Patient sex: M
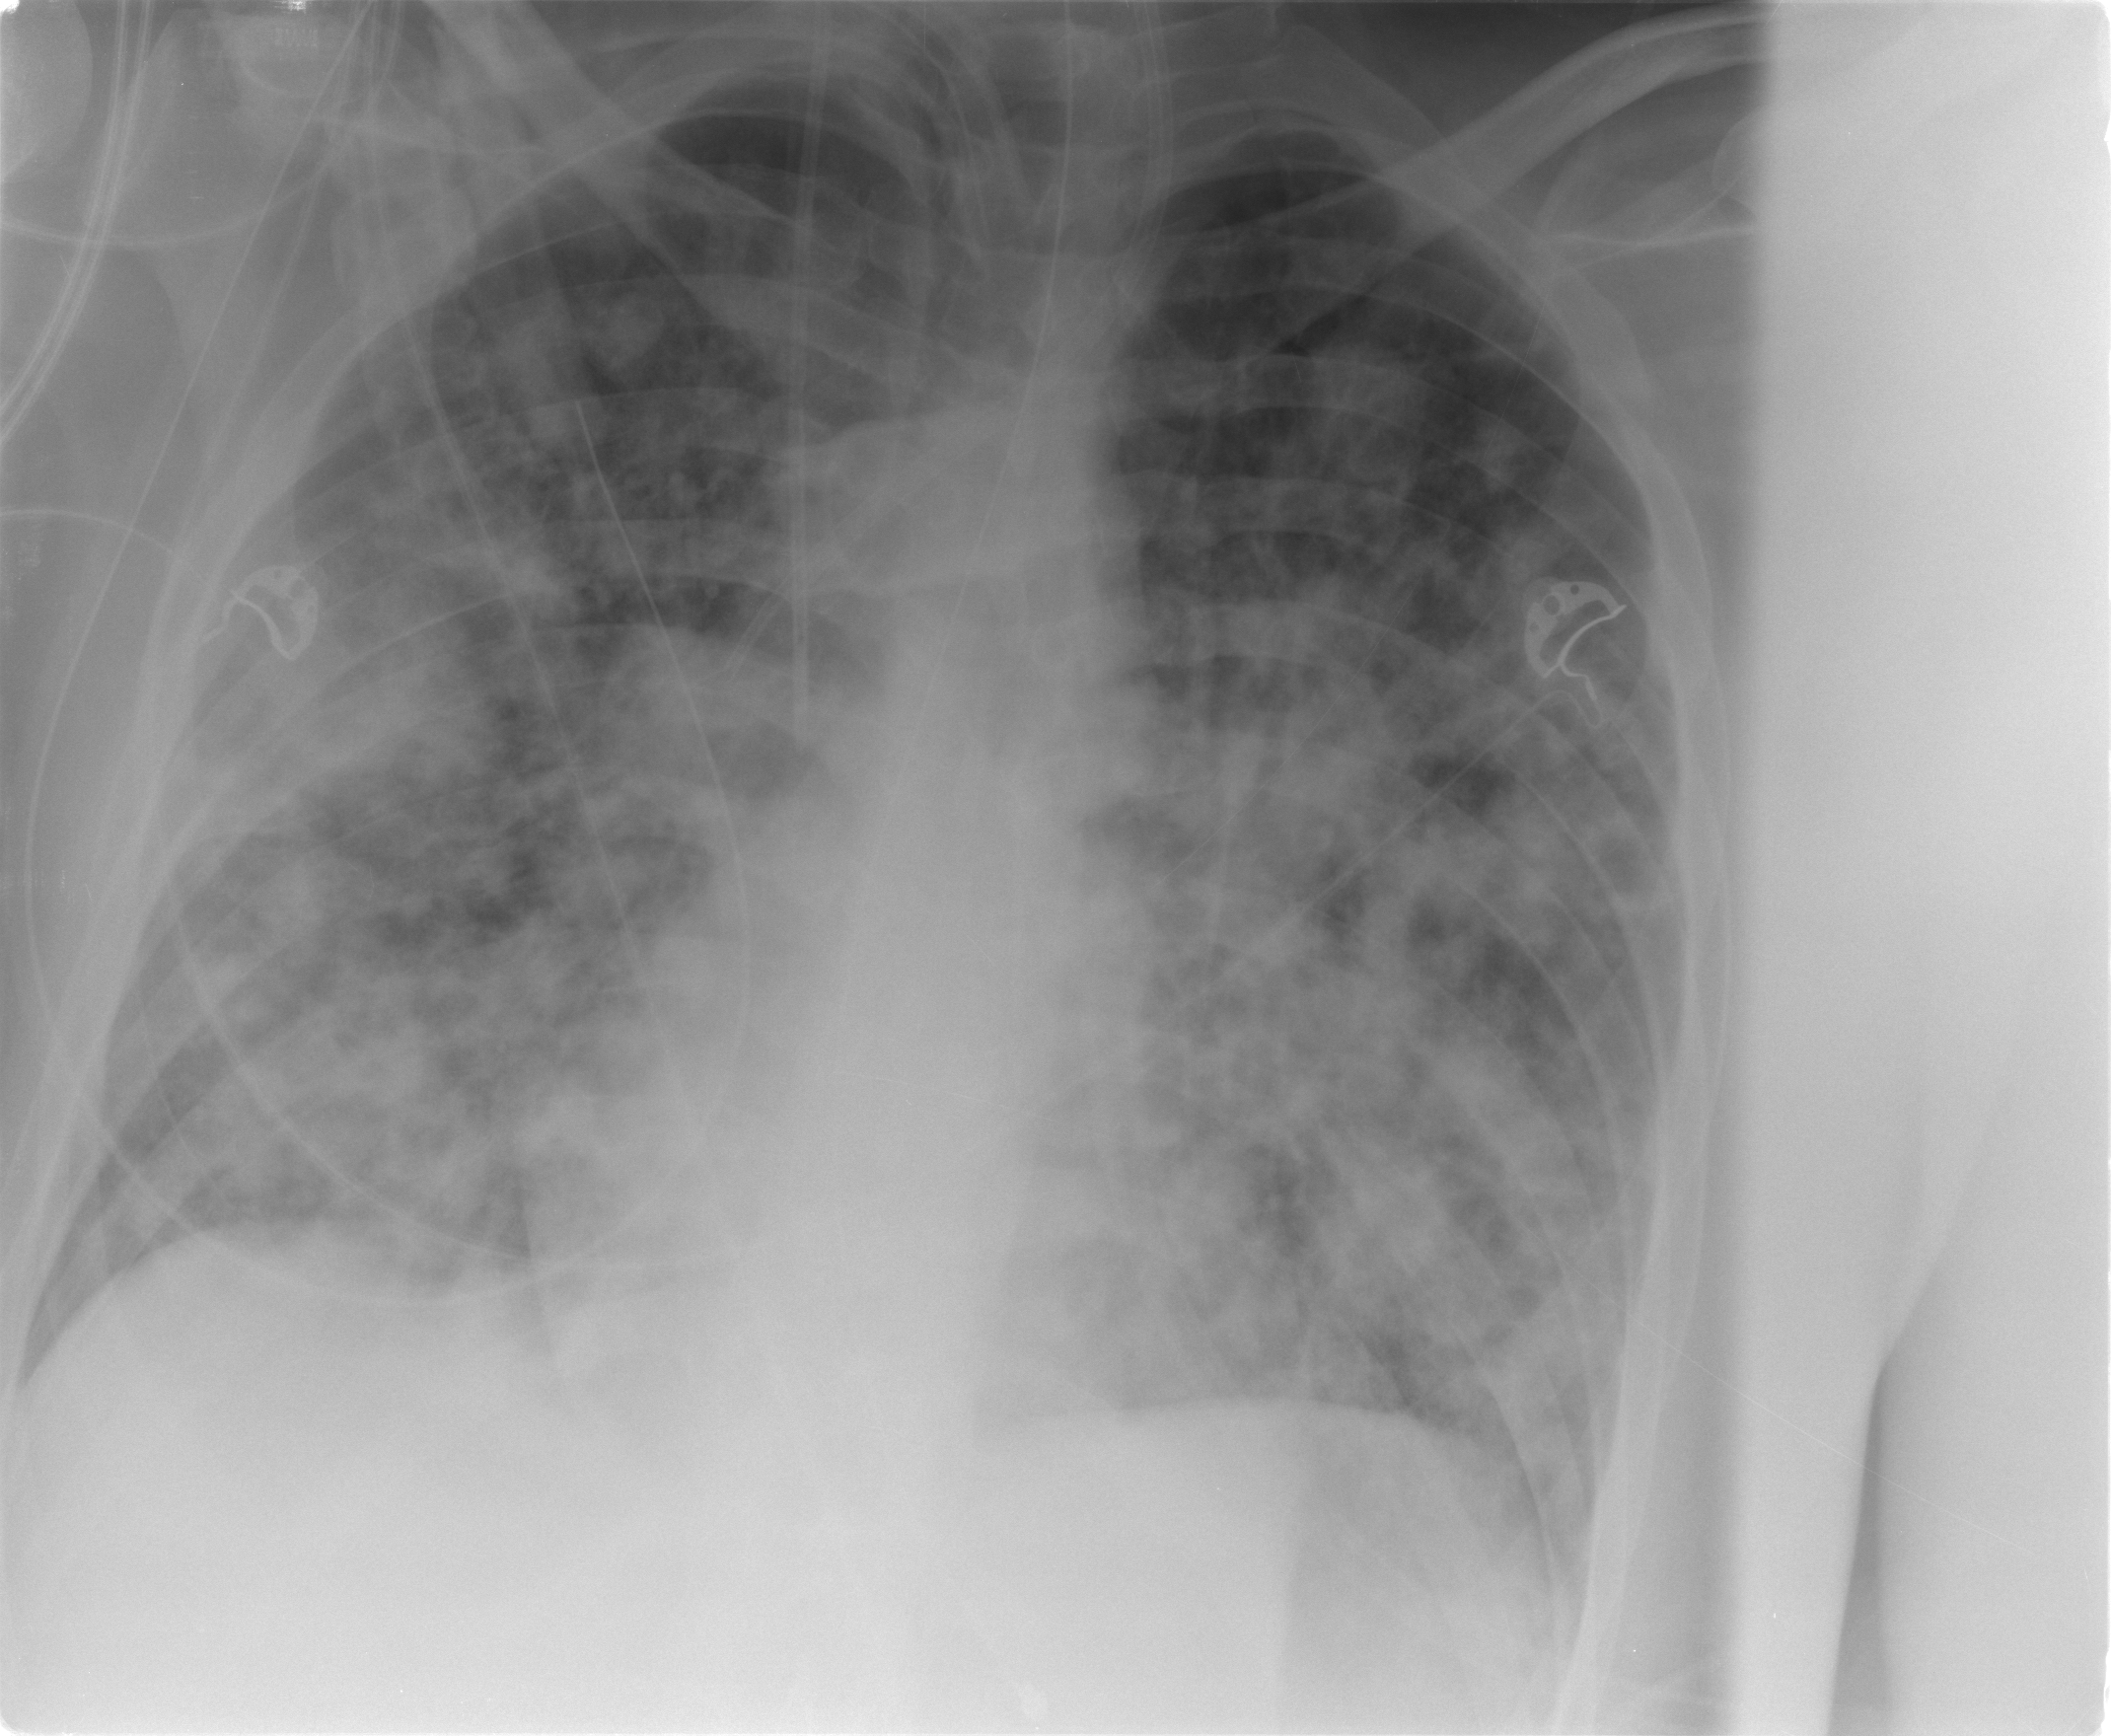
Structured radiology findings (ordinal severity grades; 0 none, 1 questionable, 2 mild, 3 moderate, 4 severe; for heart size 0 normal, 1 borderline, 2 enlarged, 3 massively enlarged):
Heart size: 0
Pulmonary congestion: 1
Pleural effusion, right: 0
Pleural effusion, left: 0
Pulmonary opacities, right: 4
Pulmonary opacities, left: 4
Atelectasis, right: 3
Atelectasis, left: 3